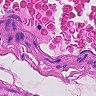
Metastatic tissue present: no